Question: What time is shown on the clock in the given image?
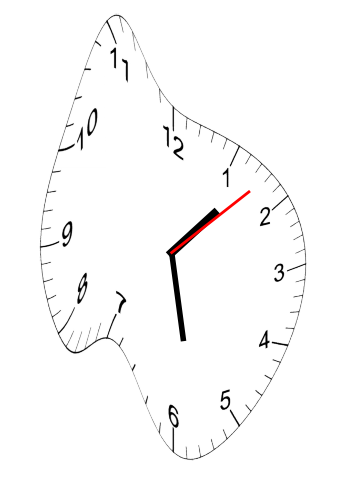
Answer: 01:28:08